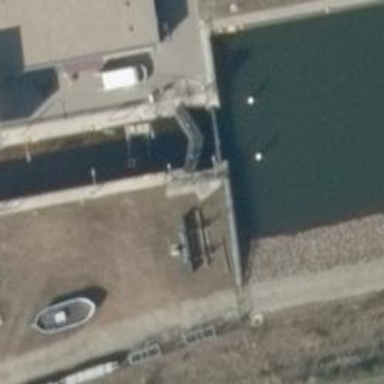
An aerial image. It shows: Lock gate on waterway.